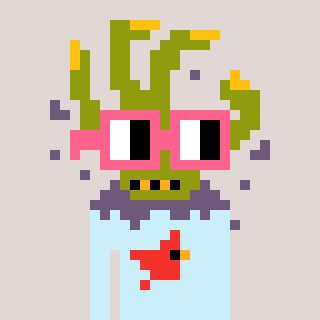
a pixel art character with square pink glasses, a zombie-hand-shaped head and a cold-colored body on a warm background